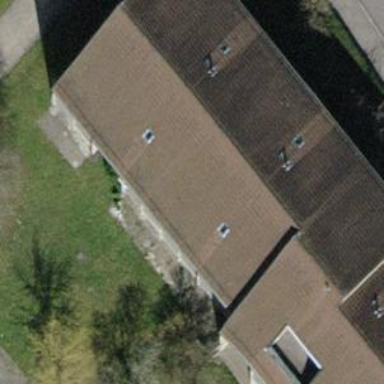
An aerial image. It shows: Apartment building with tile roof.